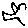
Label: bird